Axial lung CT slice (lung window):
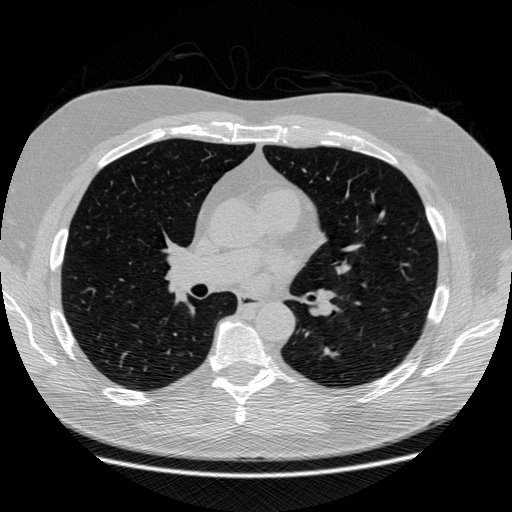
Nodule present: no